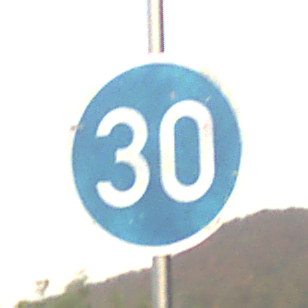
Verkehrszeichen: VorgeschriebeneMindestgeschwindigkeit
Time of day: SunriseSunset
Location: Outdoor (Nature)
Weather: PartlyCloudy
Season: NotSpecified
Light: Natural